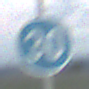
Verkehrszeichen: VorgeschriebeneMindestgeschwindigkeit
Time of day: SunriseSunset
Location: Outdoor (Nature)
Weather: PartlyCloudy
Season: NotSpecified
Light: Natural